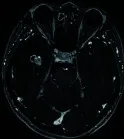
Brain MRIs of the patient revealed the size of BM lesion and PTBE. (15x17 to 12x9 mm). While peritumoral brain edema shrunk significantly.
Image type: radiology (mri)